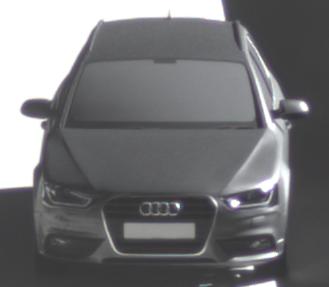
Make: Audi
Model: A4 Avant 1.8 TFSI
Detailed model: A4 (B8) Avant
Model produced from: 2012/02
Model produced until: 2015/04
Doors: 5
Color: gray
Road condition: dry road
Daytime: morning or afternoon
Contrast: high contrast